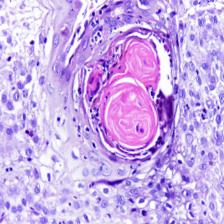
Diagnosis: OSCC